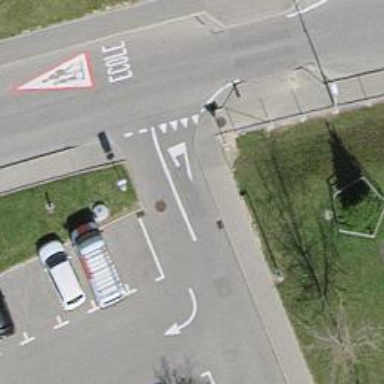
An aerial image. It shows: Parking aisle designated as service road.